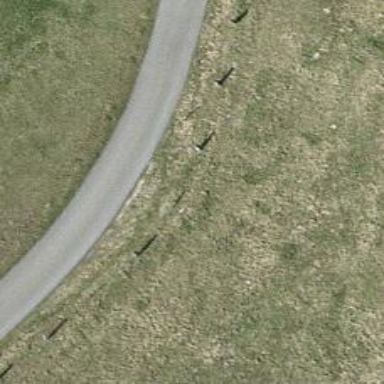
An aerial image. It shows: Well-maintained track road with grade 1 tracktype.